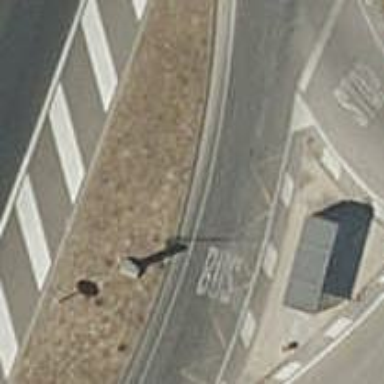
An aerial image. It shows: Public transport stop position.